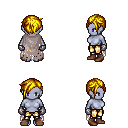
a pixel art fantasy rpg character, female body template, dark elf, purple skin, gray tattered cape, gold greaves, blonde pixie cut hairstyle, metal gloves, brown shoes, four views (front, back, left, right), 2x2 character sprite sheet, small pixel art, hard edges, no anti-aliasing